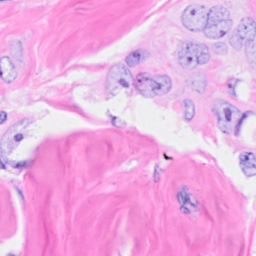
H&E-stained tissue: Breast